Interaction volume radius: 5 \u00c5
Interaction volume height: 10 \u00c5
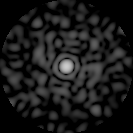
Disorder parameter: 0.8561